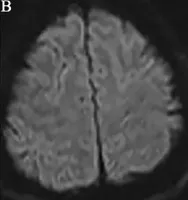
(E) DWI showed no obvious signal change in the cortex (Case 1).
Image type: radiology (mri)